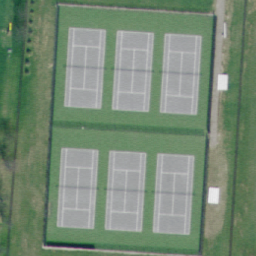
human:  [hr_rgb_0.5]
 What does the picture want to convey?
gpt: tennis court